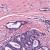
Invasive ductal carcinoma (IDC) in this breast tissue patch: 1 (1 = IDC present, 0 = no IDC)